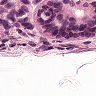
Metastatic tissue present: yes